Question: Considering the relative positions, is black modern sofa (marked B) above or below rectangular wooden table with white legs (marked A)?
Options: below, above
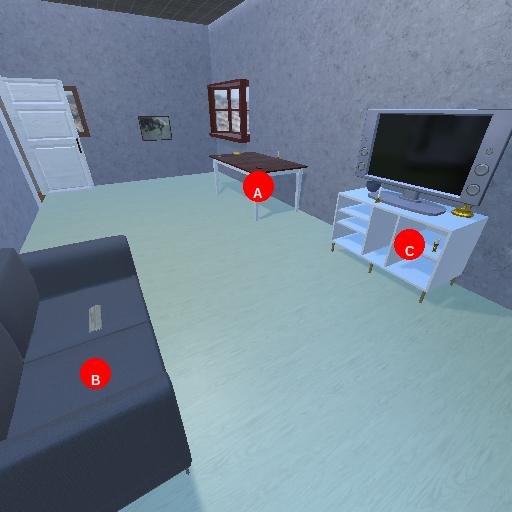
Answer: below